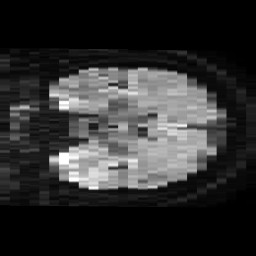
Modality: TRACE
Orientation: coronal
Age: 67
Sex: male
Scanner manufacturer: philips
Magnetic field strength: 3 T
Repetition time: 4.359 s
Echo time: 0.06073 s